Field crop: tomato
Growth stage: 2
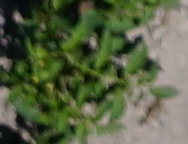
Species: tomato